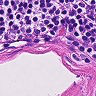
Metastatic tissue present: no